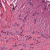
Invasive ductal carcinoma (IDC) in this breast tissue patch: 1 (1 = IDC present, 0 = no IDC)